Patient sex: M
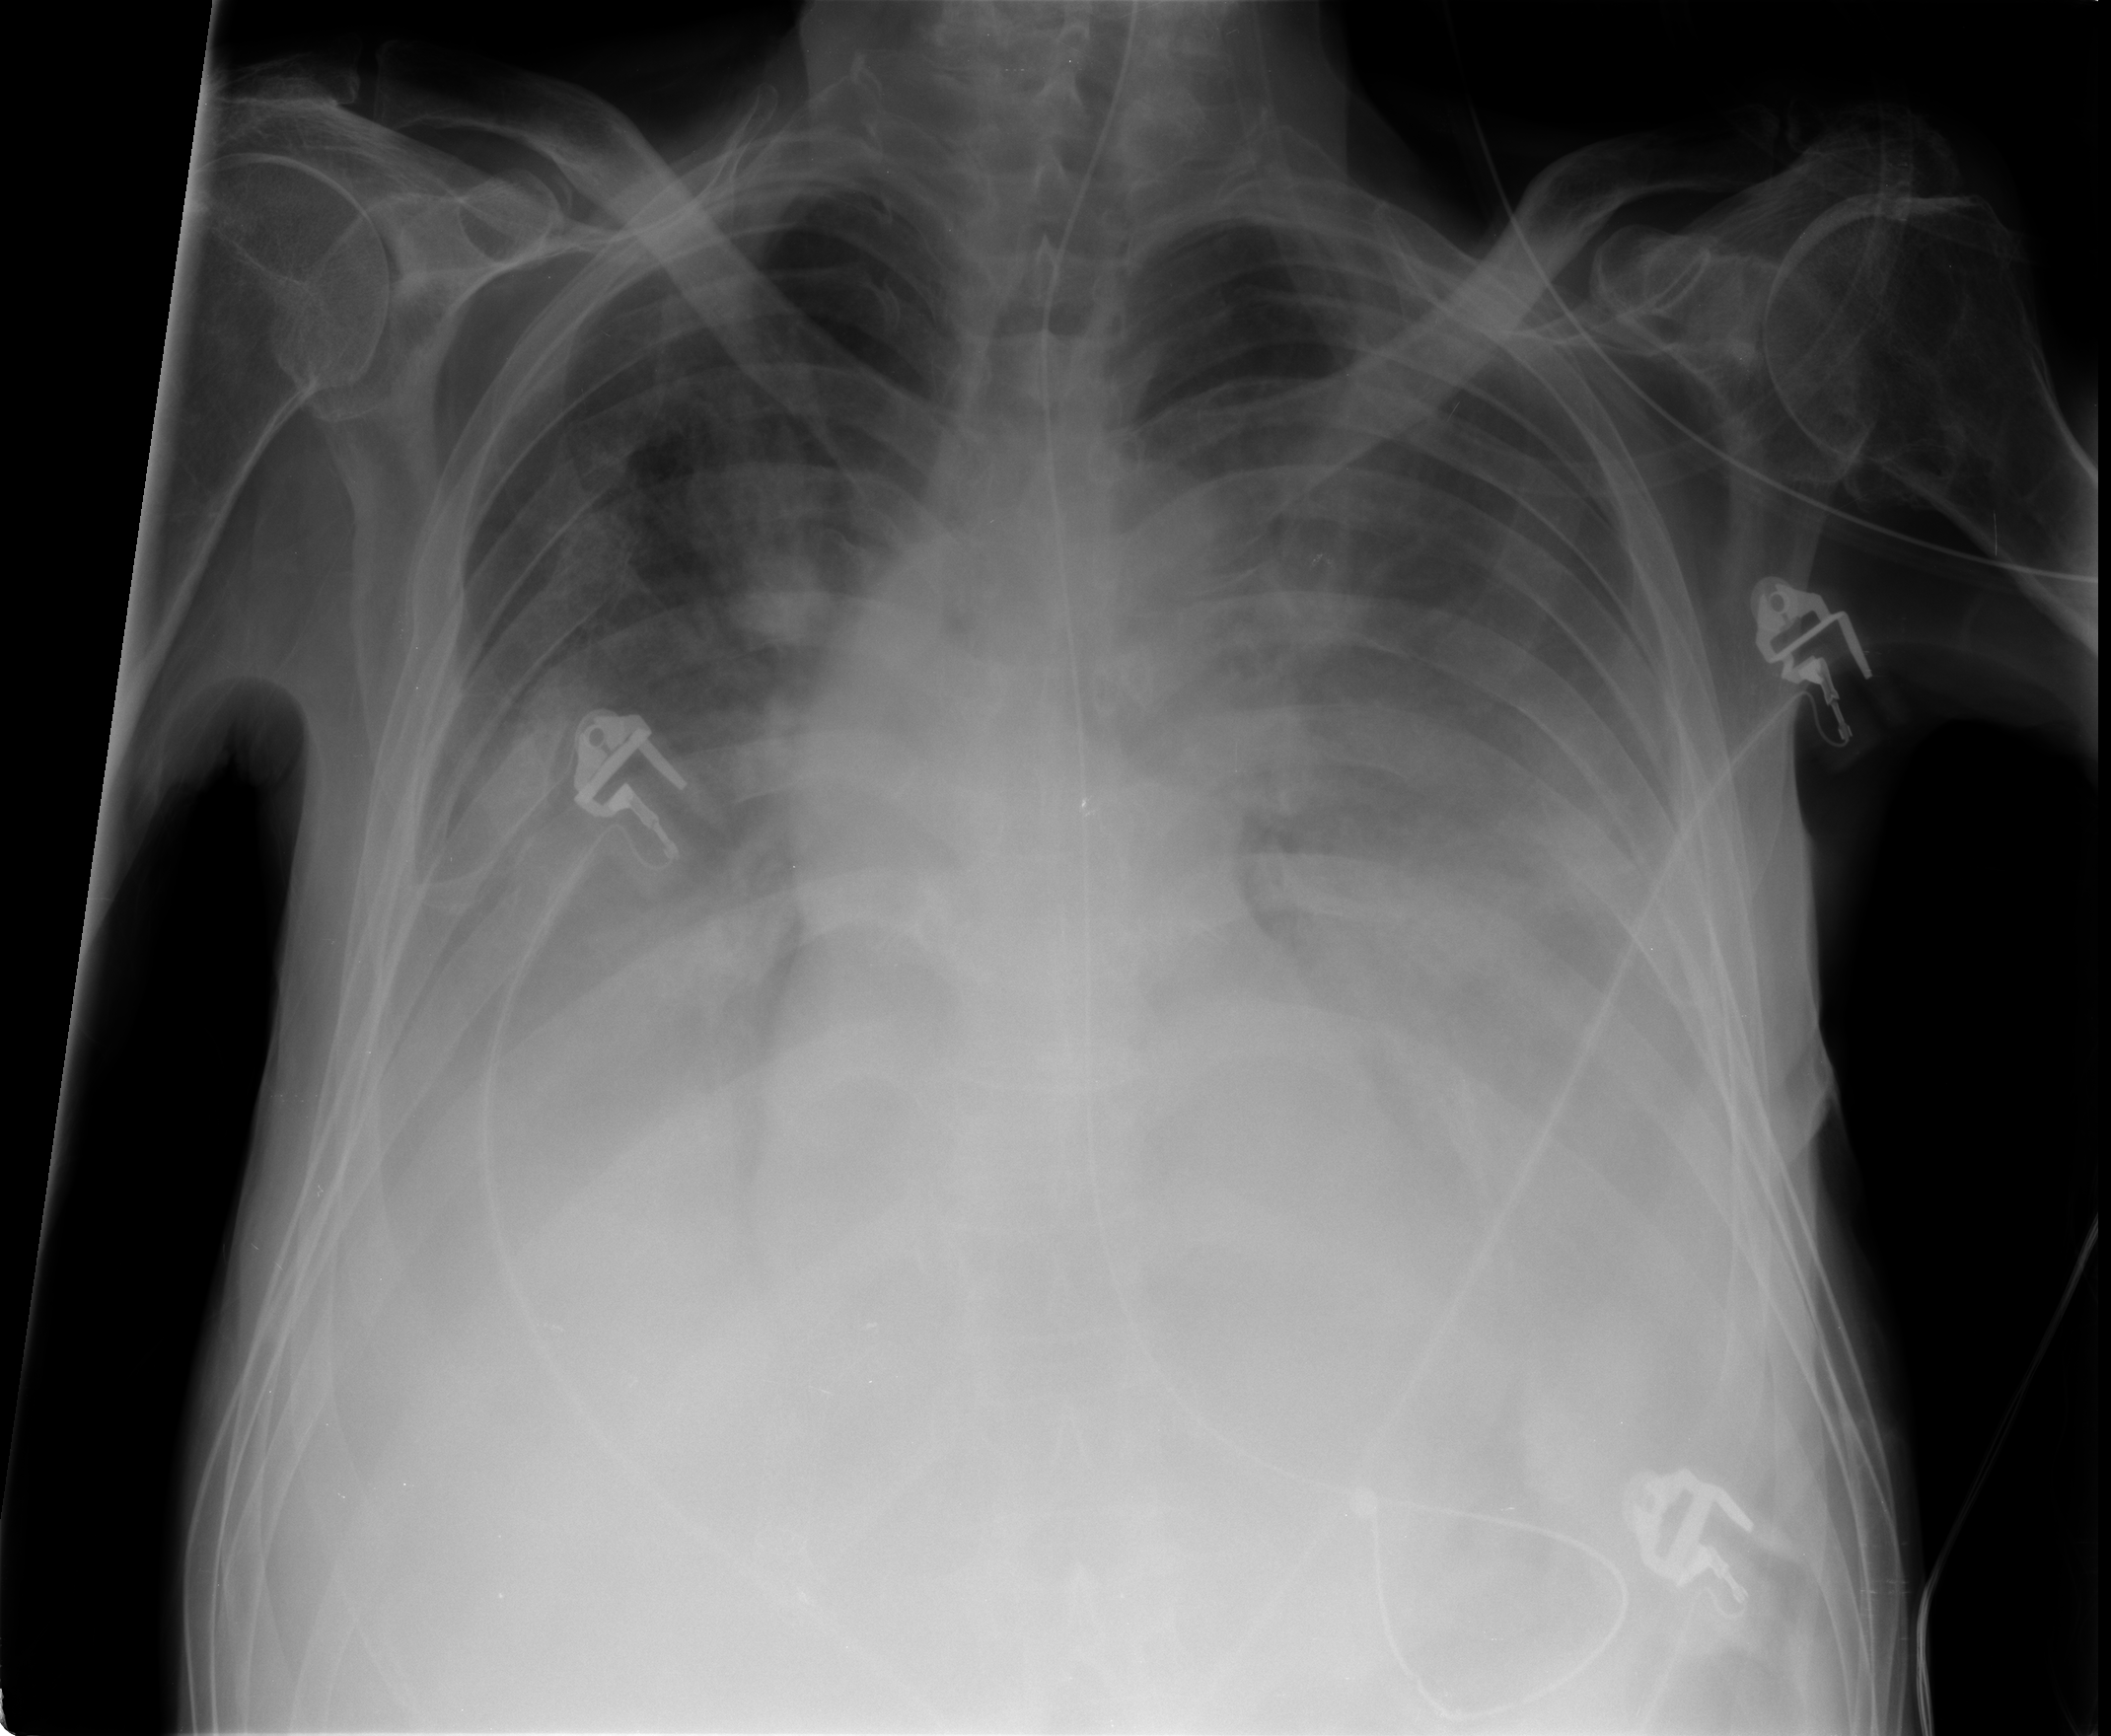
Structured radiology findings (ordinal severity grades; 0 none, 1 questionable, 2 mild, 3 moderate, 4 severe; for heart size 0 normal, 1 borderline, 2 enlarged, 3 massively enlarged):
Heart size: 2
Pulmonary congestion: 0
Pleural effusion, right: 3
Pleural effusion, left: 3
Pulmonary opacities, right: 1
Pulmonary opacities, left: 0
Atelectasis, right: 2
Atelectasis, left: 2